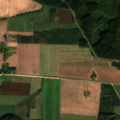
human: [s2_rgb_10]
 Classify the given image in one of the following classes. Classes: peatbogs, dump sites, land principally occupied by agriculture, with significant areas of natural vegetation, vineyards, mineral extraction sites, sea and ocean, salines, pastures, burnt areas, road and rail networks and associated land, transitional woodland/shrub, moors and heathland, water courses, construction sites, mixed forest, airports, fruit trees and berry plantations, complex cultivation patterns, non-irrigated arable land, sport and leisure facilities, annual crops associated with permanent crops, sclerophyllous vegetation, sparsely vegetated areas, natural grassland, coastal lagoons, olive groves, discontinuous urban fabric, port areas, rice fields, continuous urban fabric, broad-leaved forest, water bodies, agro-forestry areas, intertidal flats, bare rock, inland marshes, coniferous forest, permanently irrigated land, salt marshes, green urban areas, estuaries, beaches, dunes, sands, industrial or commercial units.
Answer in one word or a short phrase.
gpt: non-irrigated arable land, pastures, complex cultivation patterns, coniferous forest, mixed forest, transitional woodland/shrub